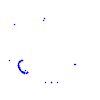
Particle: kaon